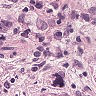
Metastatic tissue present: yes